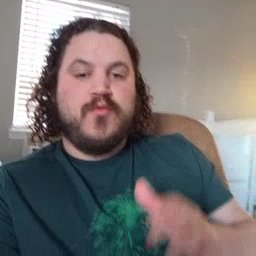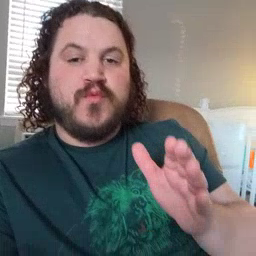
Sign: room